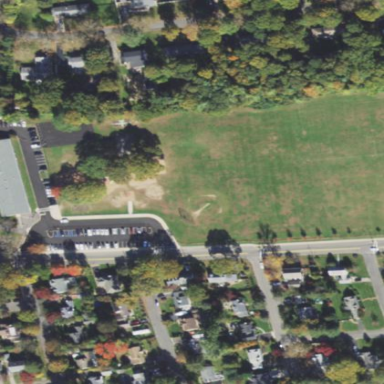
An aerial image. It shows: School.